Field crop: tomato
Growth stage: 2
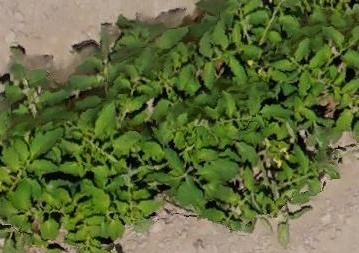
Species: tomato